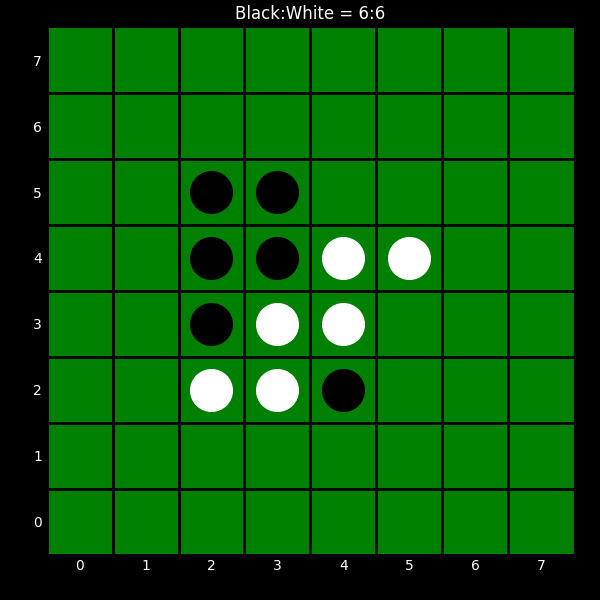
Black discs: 6
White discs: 6